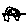
Label: car